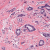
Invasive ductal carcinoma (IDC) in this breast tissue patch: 1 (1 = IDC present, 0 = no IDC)